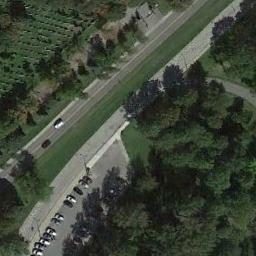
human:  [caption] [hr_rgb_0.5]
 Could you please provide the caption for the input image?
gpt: The freeway goes through the forest with some cars .

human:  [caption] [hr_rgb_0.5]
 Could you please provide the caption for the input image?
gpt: A straight freeway is a farmland on one side and on the other side are a parking lot and some trees .

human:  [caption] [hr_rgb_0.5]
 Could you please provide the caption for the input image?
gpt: There is a large green forest around the freeway, There are two cars on the freeway, And many cars are parked in the open space beside the freeway .

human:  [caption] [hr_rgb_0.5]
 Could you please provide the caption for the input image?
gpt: Cars stopped on both sides of the highway .

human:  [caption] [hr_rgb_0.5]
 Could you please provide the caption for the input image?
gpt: There are green lawns and trees beside the freeway .